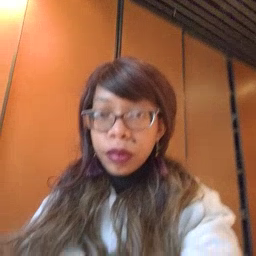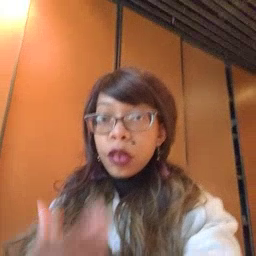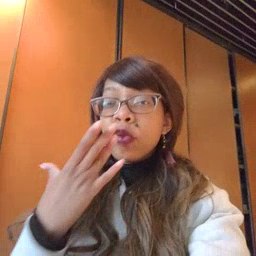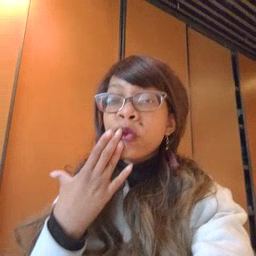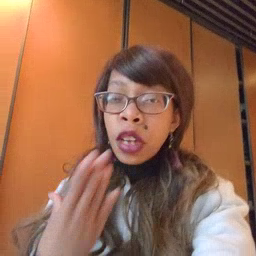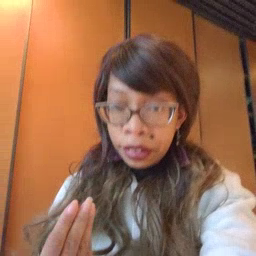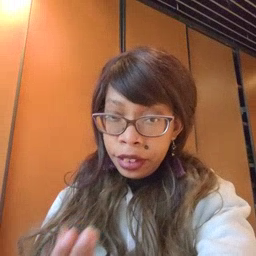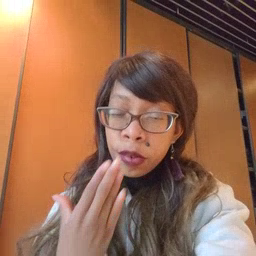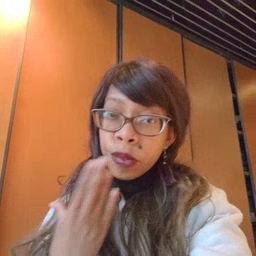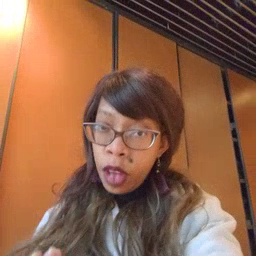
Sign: wet